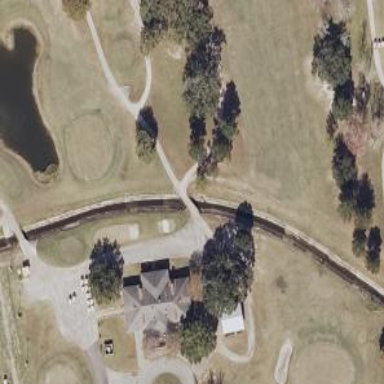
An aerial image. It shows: Path bridge over golf cartpath.